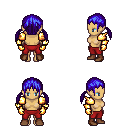
a pixel art fantasy rpg character, female body template, human, tanned skin, gold arm armor, red pants, blue twin-tailed hairstyle, gold gloves, brown shoes, four views (front, back, left, right), 2x2 character sprite sheet, small pixel art, hard edges, no anti-aliasing